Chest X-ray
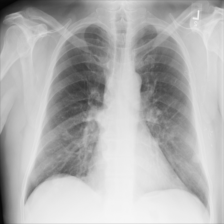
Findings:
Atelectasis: negative
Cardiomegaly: negative
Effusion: negative
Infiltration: negative
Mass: negative
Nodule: negative
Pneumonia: negative
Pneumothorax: negative
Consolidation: negative
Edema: negative
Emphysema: negative
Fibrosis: negative
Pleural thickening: negative
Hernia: negative